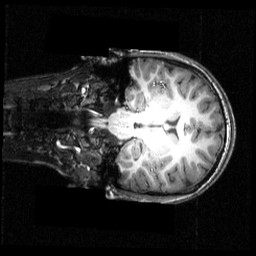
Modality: T1w
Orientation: coronal
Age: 18
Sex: female
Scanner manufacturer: siemens
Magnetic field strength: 3.951 T
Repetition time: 1.5 s
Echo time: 0.00335 s